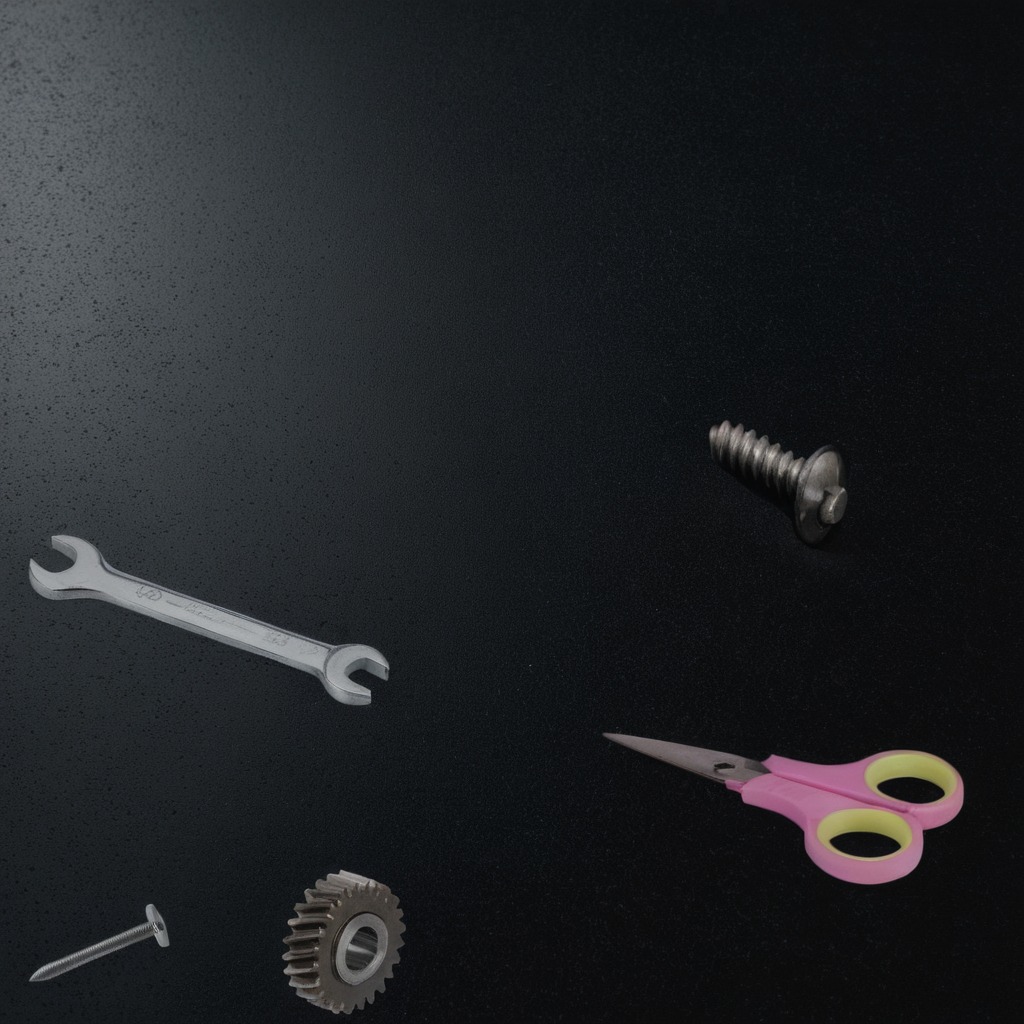
A gear with teeth, a machine screw, an iron nail, a pair of scissors, and a wrench are lying on the granite tabletop.